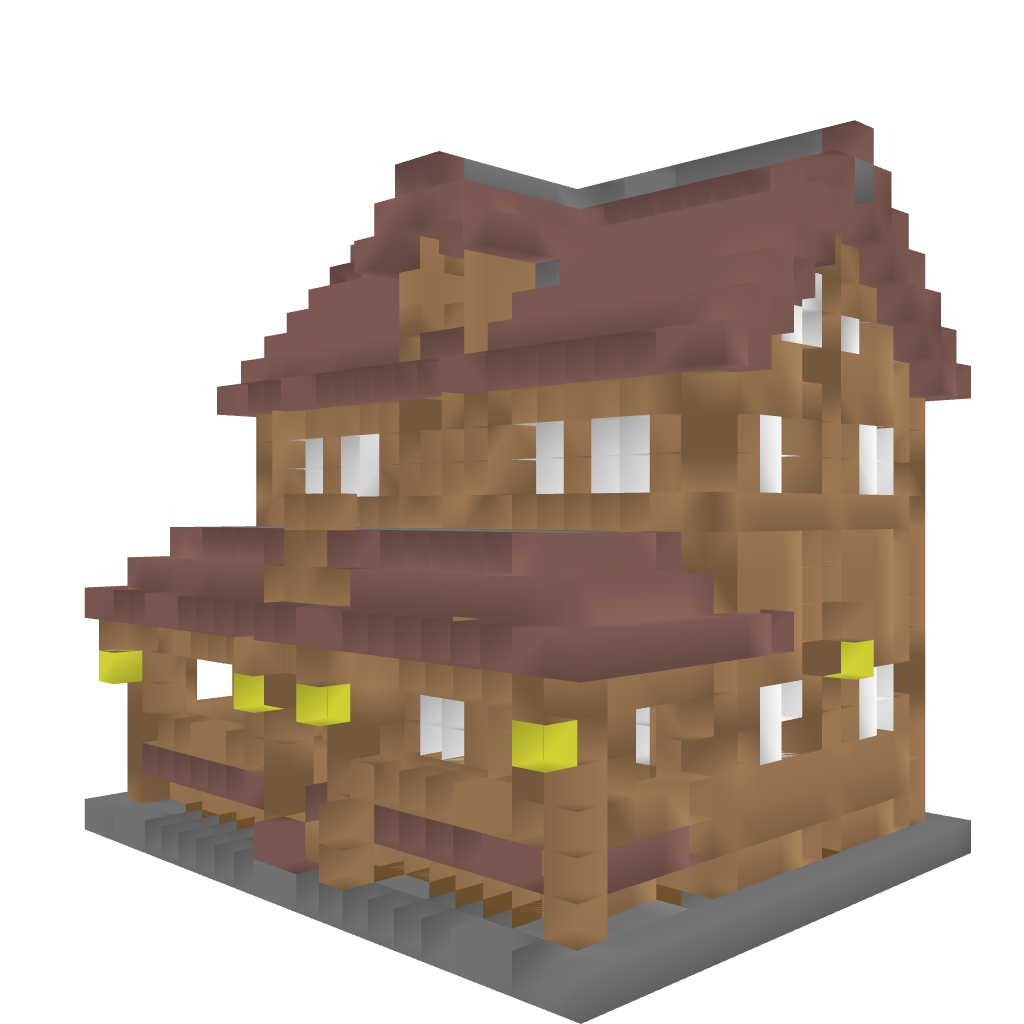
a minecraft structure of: Farm House for 1.6.0+ good quality